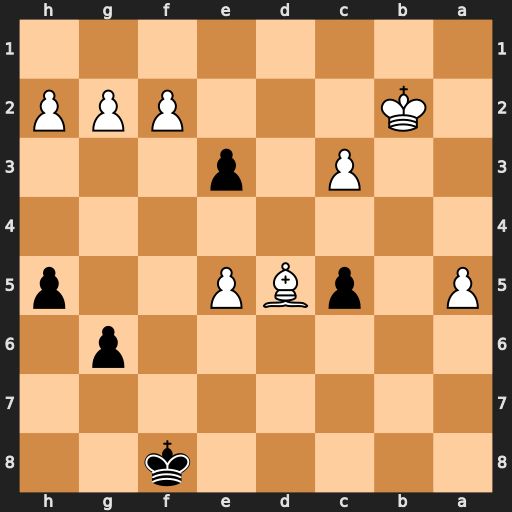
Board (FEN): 5k2/8/6p1/P1pBP2p/8/2P1p3/1K3PPP/8
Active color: b
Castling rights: -
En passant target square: -
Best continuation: e2 a6 e1=Q